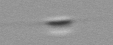
Label: Cylindrotheca_morphotype1